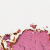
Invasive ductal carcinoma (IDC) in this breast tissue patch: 0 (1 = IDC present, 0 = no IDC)